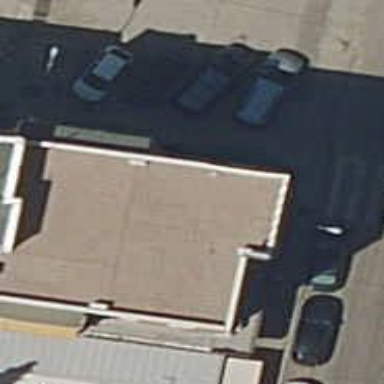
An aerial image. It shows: Restaurant.